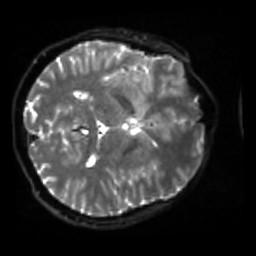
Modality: sbref
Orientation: axial
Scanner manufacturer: siemens
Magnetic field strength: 3 T
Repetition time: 4 s
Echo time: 0.0594 s